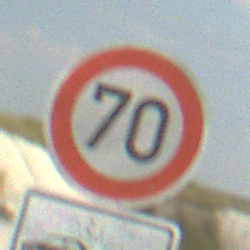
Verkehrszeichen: Geschwindigkeit70
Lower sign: Entfernungsangaben2
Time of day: MorningAfternoon
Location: Outdoor (Beach)
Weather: PartlyCloudy
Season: NotSpecified
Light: Natural